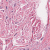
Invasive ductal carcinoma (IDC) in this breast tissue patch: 1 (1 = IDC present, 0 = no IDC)